Question: I'm making an application which requires the use of google charts.
I have this code. Everything works fine if only the variables and are used. As soon as I add another variable named , it displays the output as follows.

Why is it displaying in such way ?
The values for a,b,c are 8,10,50 respectively.
Here's the code :-
'''
<?php
include 'dbconnector.php';
include 'class/class.user.php';
$user = new user();
try
{
$s = $conn->query("SELECT * from messagequeue where indexid=1");
$s->setFetchMode(PDO::FETCH_OBJ);
$row = $s->fetch();
$s->closeCursor();
$total = $user->getMaxEmailsFromGridId($row->gridid);
}
catch(PDOException $e)
{
echo $e->getMessage();
}
?>
<html>
<head>
</head>
<body>
<div id="donutchart" style="width: 900px; height: 500px;"></div>
<input type="hidden" name="read" id="read" value="<?php echo $row->read; ?>">
<input type="hidden" name="unsubscribed" id="unsubscribed" value="<?php echo $row->unsubscribed; ?>">
<input type="hidden" name="total" id="total" value="<?php echo $total; ?>">
</body>
</html>
<script type="text/javascript" src="https://www.google.com/jsapi"></script>
<script type="text/javascript">
var a=document.getElementById('read').value;
var b=document.getElementById('unsubscribed').value;
var c=document.getElementById('total').value;
alert(a);
alert(b);
alert(c);
google.load("visualization", "1", {packages:["corechart"]});
google.setOnLoadCallback(drawChart);
function drawChart() {
var data = google.visualization.arrayToDataTable([
['Task', 'Hours per Day'],
['A', a],
['B', b],
['C', c]
]);
var options = {
title: 'Mail Activity',
pieHole: 0.4,
};
var chart = new google.visualization.PieChart(document.getElementById('donutchart'));
chart.draw(data, options);
}
</script>
'''
Any suggestion is welcome.
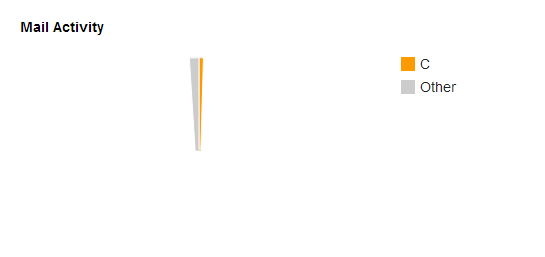
Answer: You need to parse 'a', 'b', and 'c' as numbers:
'''
var a = parseFloat(document.getElementById('read').value);
var b = parseFloat(document.getElementById('unsubscribed').value);
var c = parseFloat(document.getElementById('total').value);
'''
You can also use 'parseInt' instead of 'parseFloat' if your values are known to be integers.